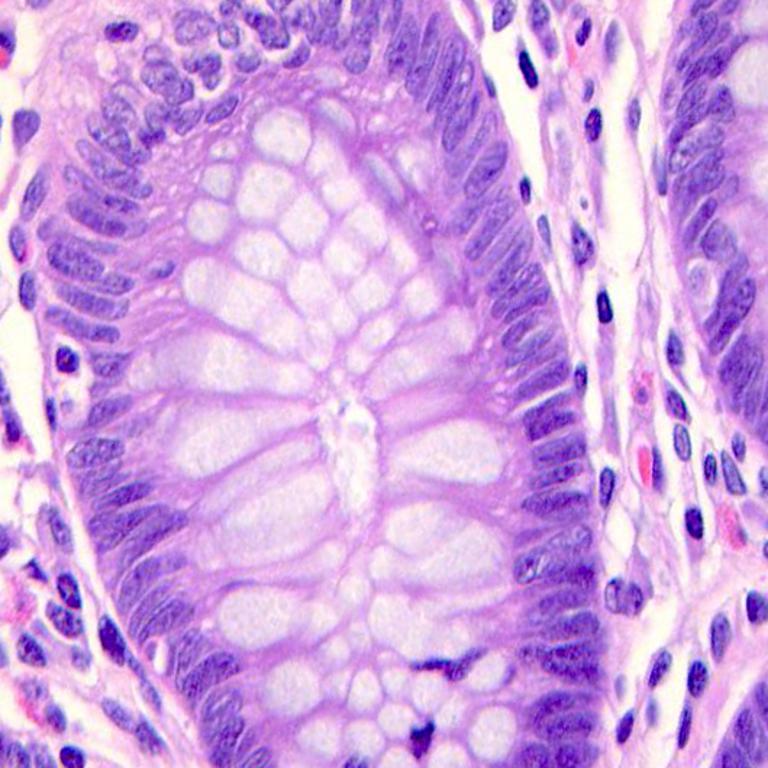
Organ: colon
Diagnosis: benign